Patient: sex F, age 58
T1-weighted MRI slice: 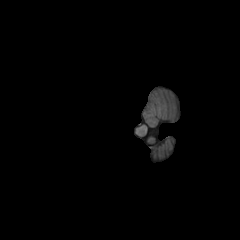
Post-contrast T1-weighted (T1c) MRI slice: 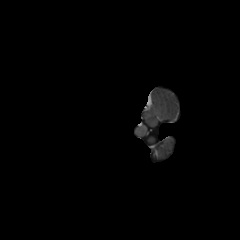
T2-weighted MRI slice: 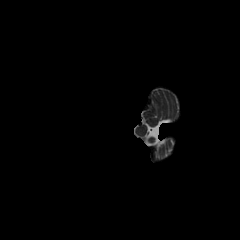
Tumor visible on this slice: no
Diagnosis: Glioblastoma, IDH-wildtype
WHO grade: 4